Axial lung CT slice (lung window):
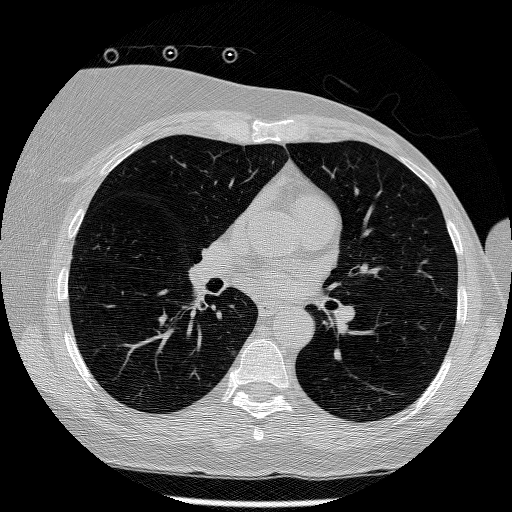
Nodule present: no